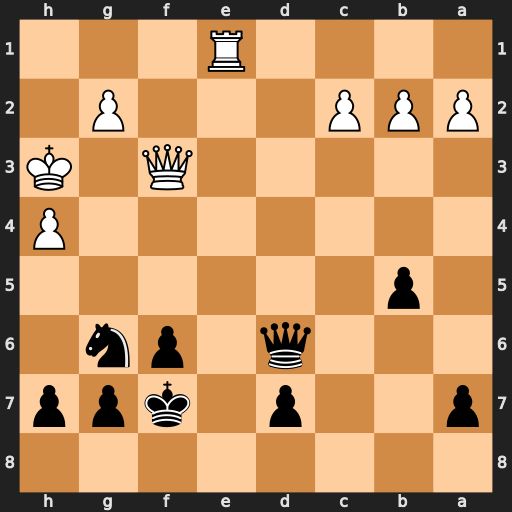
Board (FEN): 8/p2p1kpp/3q1pn1/1p6/7P/5Q1K/PPP3P1/4R3
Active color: b
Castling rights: -
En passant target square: -
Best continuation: Nf4+ Qxf4 Qxf4